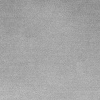
Atmospheric dust classification: dusty